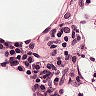
Metastatic tissue present: no